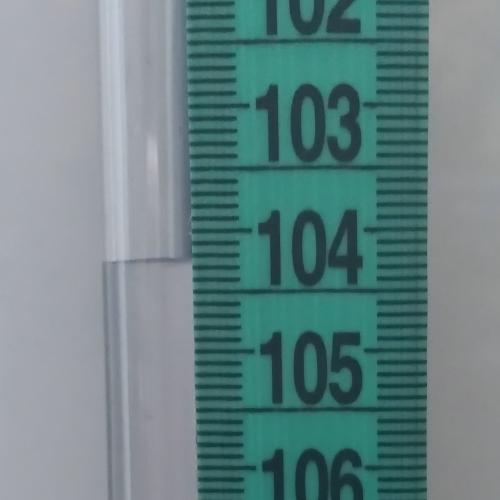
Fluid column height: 104.2 cm